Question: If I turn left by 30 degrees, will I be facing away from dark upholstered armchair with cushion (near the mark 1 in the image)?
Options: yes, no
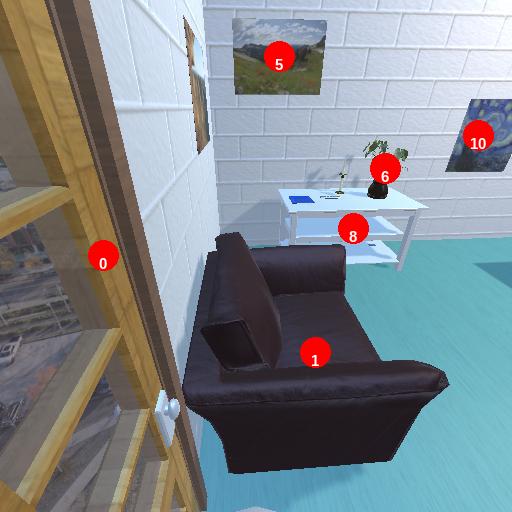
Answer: yes